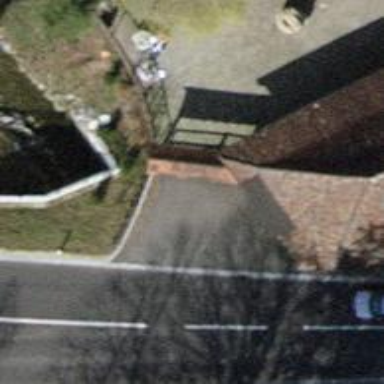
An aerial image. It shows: Bus stop with platform for public transport.